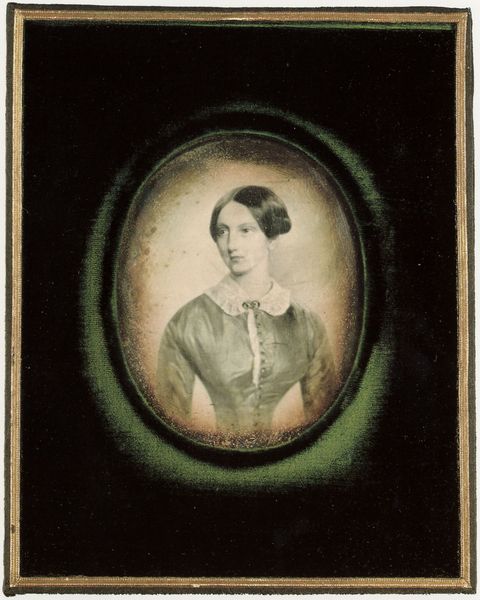
Titel: Porträt der Großfürstentochter Marija Nikolaevna
Künstler: Russischer Photograph
Schlagwörter: gemälde, weiß, grün, mädchen, ocker, brust, busen, frau, frisur, grau, haar, kleid, licht, mund, nase, ohr, schmuck, schwarz, zeichnung, blick, dame, beige, jung, arme, augen, bluse, falten, gesicht, kragen, rahmen, spitze, stehen, bild, bildnis, hals, portrait, porträt, schlank, figur, gewand, gold, haare, stoff, brosche, brustbild, knopf, lippen, mittelscheitel, poträt, prtrait, scheitel, schultern, oval, rund, umrandung, taille, brüste, paspartout, rahmung, mieder, kette, grafik, graphik, rand, sepia, matt, romantik, weiblich, ernst, streng, glanz, pupillen, glatt, hochsteckfrisur, knöpfe, knopfleiste, oberkörper, foto, fotografie, photographie, medaillon, umrahmung, jugend, schwarz-weiss, photo, biedermeier, halbprofil, medallion, halbporträt, geschnürt, korsett, icht, zier, london, bieder, weißer kragen, miniatur, aufnahme, wespentaille, kurzhaar, korsage, taillie, gewölbt, doppelrahmen, biedermaier, halo, triptychon, aura, ellipse, strang, rüschenkragen, daguerreotypie, daguerotypie, portraitaufnahme, 19. jahrhundert, n, isur, spentaille, 1840, 1830, damenbrustbild, glatte hochsteckfrisur, sehr schlanke taille, ca. 30 jahre, 1818, 1832, lorsett